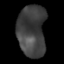
Tissue: lung
Cell type: Others
Senescence score: 0.1919
Nuclear area (px): 1415
Mean DAPI intensity: 64.826